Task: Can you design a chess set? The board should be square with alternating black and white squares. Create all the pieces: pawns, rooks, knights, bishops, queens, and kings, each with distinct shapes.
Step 4610:
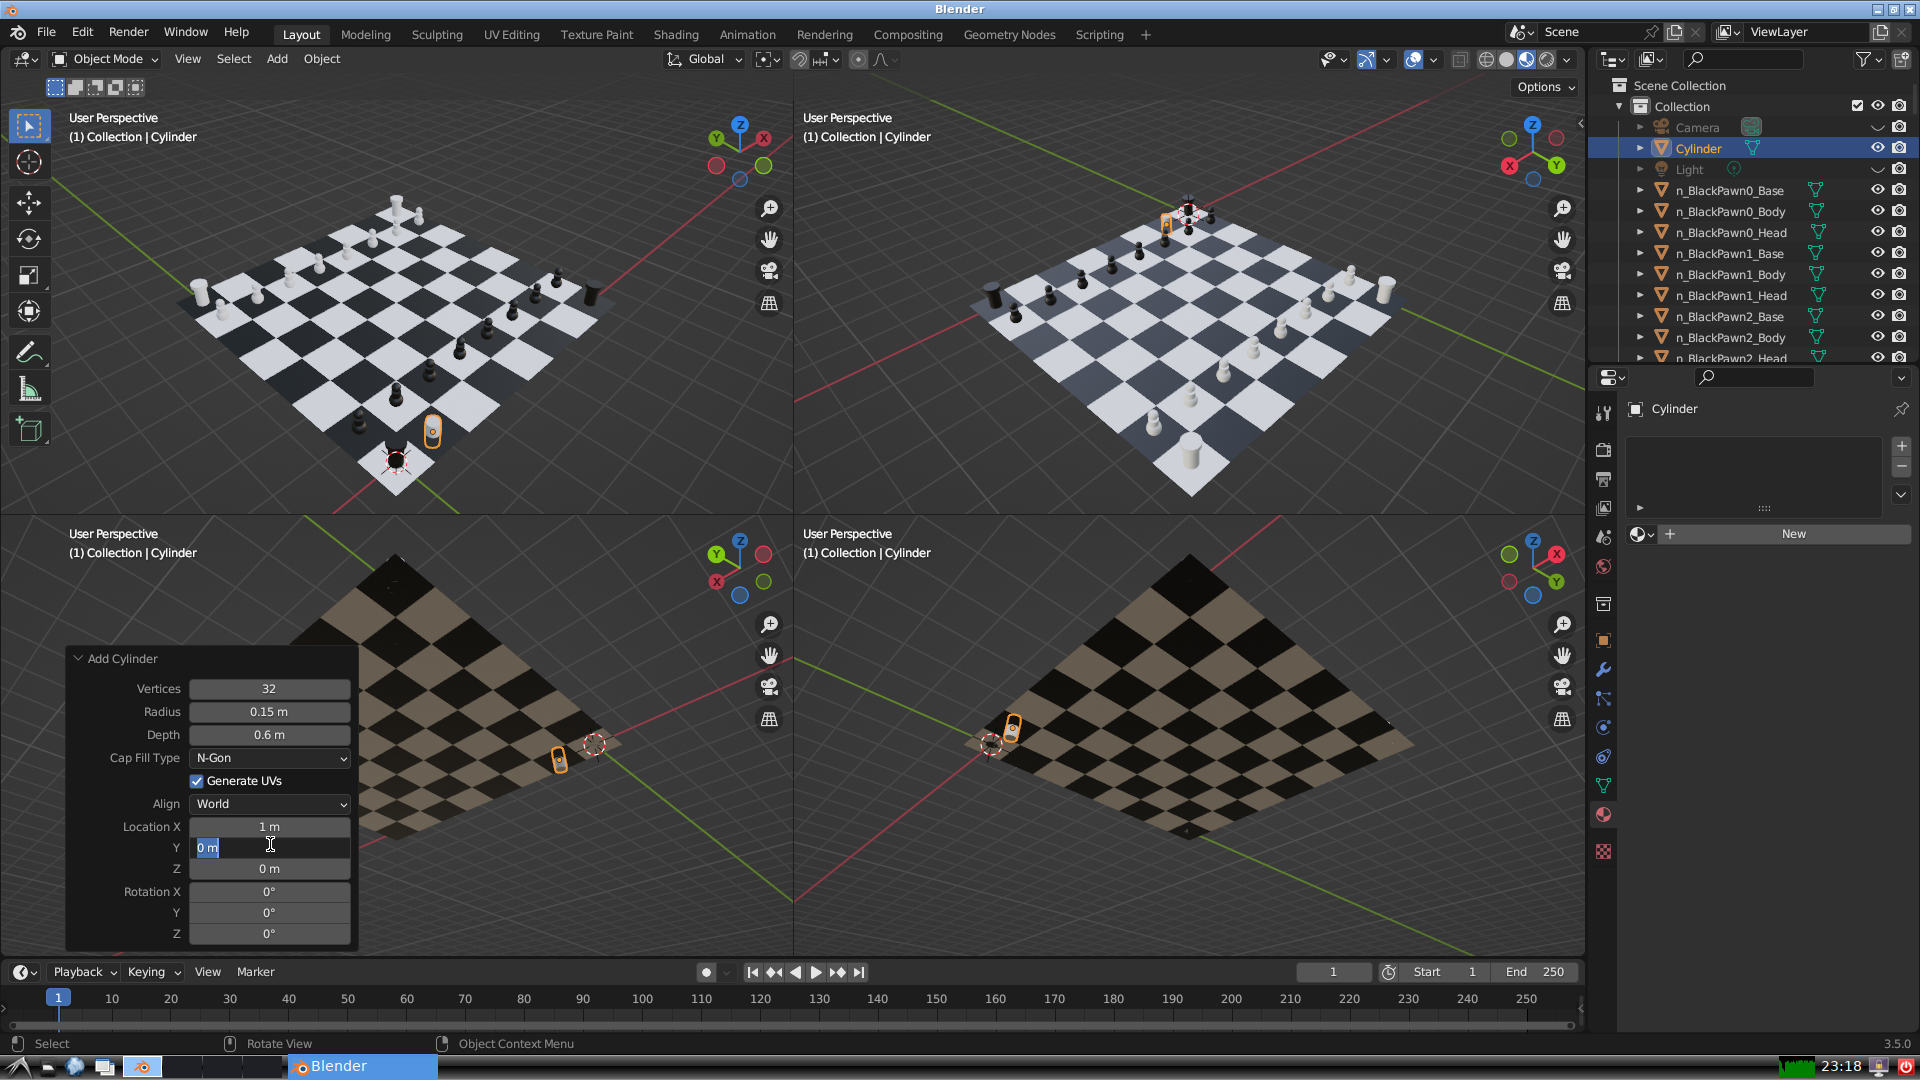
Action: input_text: 0.0